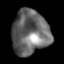
Tissue: lung
Cell type: Epithelial cells
Senescence score: 0.1611
Nuclear area (px): 1602
Mean DAPI intensity: 105.104